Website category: university
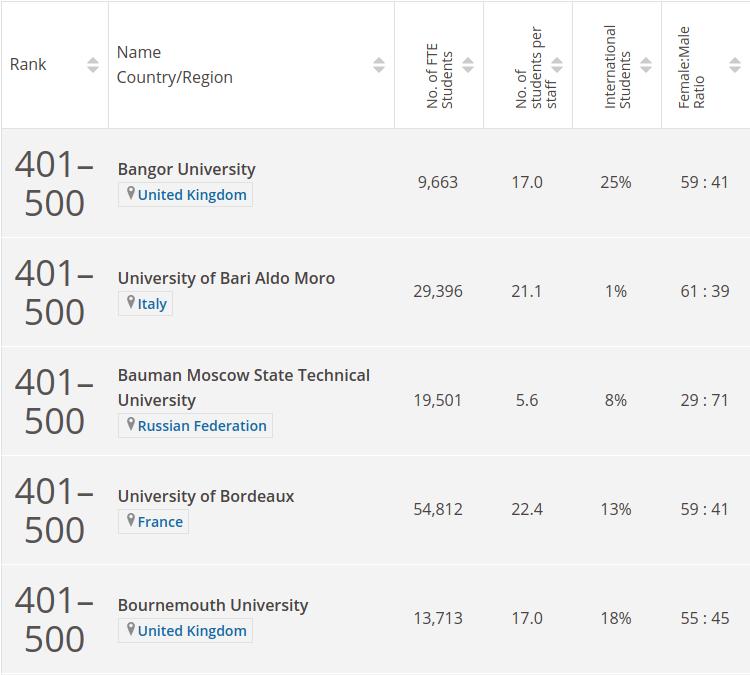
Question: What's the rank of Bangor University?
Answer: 401500

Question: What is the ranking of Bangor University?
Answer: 401500

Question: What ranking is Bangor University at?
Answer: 401500

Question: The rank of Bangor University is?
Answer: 401500

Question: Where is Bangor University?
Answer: United Kingdom

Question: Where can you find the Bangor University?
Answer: United Kingdom

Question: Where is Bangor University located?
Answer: United Kingdom

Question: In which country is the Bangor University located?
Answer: United Kingdom

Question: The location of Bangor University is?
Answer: United Kingdom

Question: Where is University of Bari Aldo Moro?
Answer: Italy

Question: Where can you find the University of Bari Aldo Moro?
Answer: Italy

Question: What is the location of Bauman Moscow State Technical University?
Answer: Russian Federation

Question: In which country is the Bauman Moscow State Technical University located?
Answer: Russian Federation

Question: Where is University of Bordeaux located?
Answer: France

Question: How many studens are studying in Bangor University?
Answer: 9,663

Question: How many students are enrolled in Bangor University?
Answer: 9,663

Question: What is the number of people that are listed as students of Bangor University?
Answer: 9,663

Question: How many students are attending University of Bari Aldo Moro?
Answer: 29,396

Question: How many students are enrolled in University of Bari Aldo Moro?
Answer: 29,396

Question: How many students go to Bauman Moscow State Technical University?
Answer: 19,501

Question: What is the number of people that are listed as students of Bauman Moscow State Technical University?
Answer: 19,501

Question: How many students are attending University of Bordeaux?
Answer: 54,812

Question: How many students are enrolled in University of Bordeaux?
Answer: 54,812

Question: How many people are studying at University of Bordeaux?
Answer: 54,812

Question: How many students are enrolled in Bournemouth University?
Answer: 13,713

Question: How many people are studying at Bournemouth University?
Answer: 13,713

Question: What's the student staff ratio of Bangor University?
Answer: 17.0

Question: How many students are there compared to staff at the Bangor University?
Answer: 17.0

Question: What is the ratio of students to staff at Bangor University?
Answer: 17.0

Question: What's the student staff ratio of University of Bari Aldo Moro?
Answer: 21.1

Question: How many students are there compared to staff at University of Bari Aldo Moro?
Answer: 21.1

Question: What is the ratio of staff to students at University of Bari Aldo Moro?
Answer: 21.1

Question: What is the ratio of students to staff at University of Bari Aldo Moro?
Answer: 21.1

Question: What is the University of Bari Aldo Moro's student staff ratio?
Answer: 21.1

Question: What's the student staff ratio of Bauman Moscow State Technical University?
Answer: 5.6

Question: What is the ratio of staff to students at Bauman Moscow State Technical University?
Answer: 5.6

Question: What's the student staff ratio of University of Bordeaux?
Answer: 22.4

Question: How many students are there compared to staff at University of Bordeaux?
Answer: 22.4

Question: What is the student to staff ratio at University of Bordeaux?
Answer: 22.4

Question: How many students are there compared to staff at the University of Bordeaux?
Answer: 22.4

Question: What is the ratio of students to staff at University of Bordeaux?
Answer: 22.4

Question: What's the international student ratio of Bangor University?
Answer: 25%

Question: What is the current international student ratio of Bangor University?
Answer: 25%

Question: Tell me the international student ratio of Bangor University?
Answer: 25%

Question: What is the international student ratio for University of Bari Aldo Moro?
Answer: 1%

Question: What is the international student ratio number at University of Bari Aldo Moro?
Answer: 1%

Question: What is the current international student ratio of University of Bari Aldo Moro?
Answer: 1%

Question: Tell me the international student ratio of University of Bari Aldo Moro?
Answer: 1%

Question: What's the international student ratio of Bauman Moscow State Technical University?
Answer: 8%

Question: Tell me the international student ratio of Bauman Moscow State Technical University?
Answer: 8%

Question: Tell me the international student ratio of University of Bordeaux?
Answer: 13%

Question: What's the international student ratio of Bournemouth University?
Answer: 18%

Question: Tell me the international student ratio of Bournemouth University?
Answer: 18%

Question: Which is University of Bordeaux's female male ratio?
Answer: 59 : 41

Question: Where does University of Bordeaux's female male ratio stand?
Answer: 59 : 41

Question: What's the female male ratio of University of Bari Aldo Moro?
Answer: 61 : 39

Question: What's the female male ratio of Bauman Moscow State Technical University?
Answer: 29 : 71

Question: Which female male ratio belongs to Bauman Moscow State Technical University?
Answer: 29 : 71

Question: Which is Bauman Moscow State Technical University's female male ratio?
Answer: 29 : 71

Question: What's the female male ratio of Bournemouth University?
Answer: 55 : 45

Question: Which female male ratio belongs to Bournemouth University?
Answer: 55 : 45

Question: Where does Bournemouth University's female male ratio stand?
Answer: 55 : 45

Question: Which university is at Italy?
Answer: University of Bari Aldo Moro

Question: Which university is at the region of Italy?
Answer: University of Bari Aldo Moro